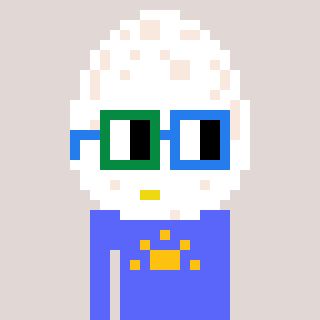
a pixel art character with square green and blue glasses, a egg-shaped head and a purple-colored body on a warm background